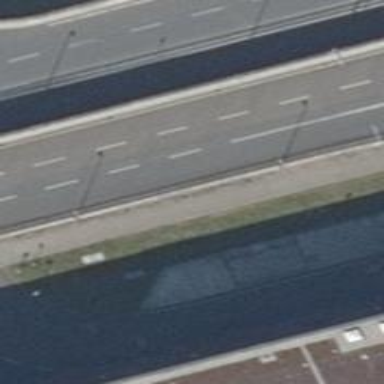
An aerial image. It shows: Trunk highway bridge with asphalt surface.